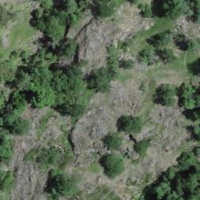
EUNIS habitat code: 50
Species observed at this site:
Lotus corniculatus